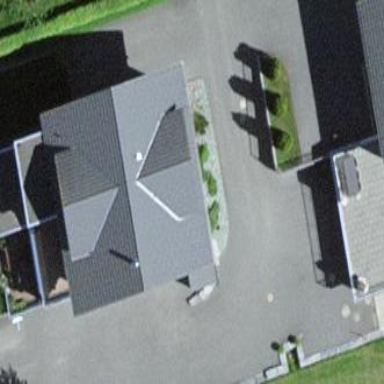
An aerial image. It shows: Simple house.